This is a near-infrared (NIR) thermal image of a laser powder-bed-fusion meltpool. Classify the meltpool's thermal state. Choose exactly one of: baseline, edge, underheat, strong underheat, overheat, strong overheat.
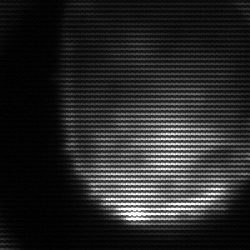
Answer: edge